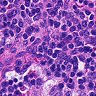
Metastatic tissue present: no